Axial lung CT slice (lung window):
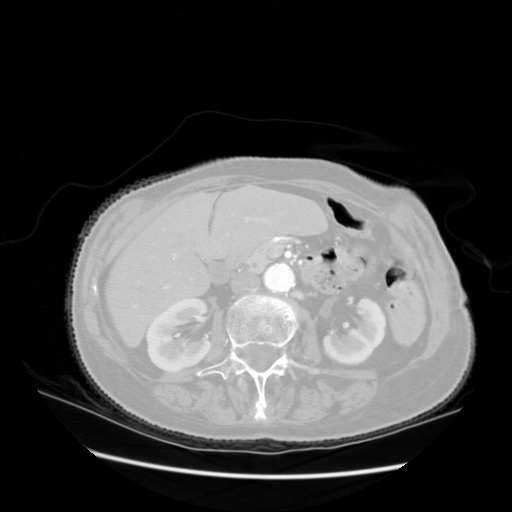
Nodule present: no